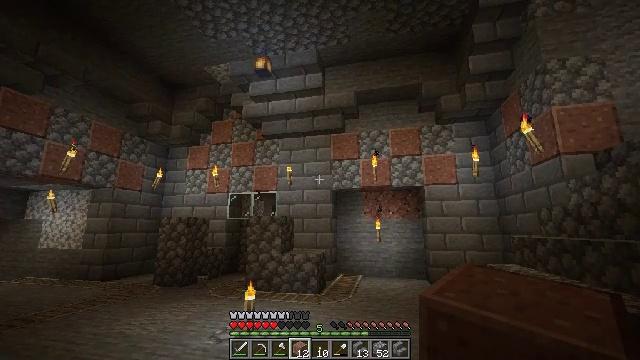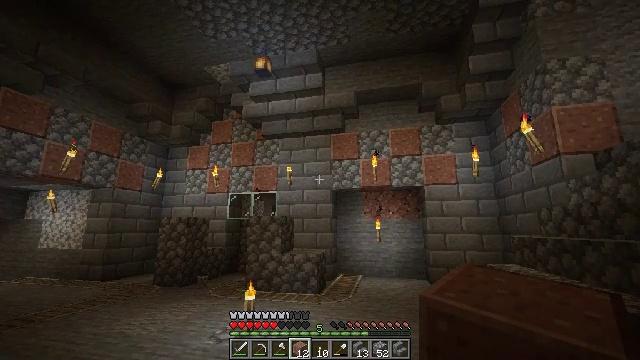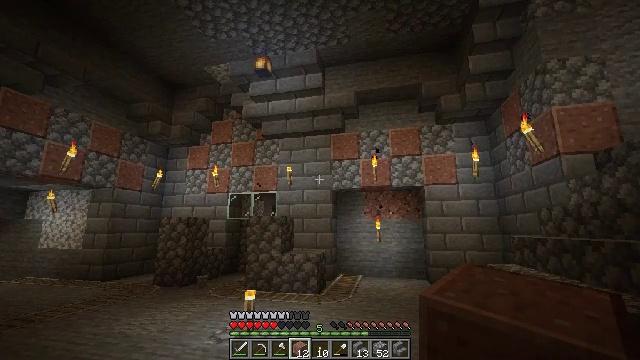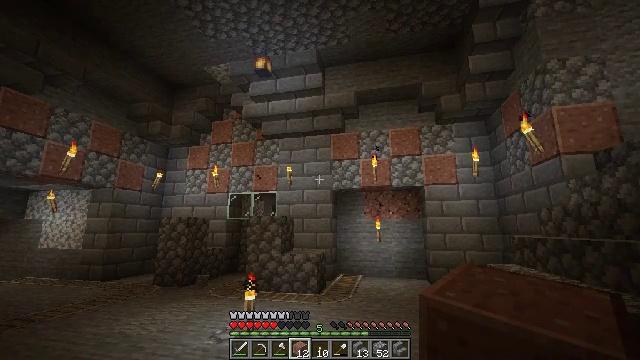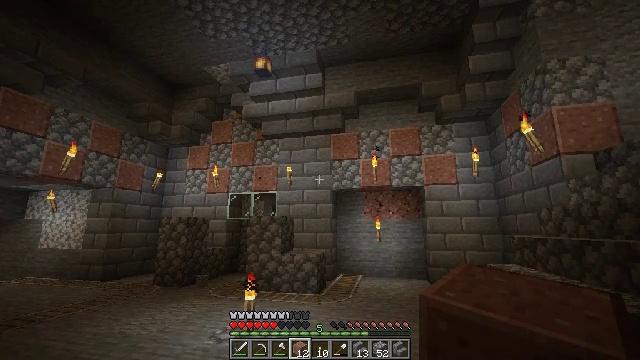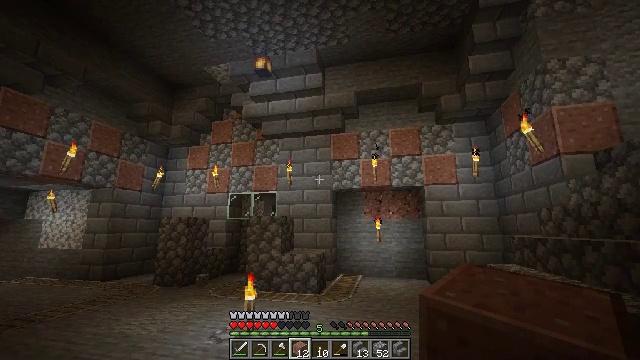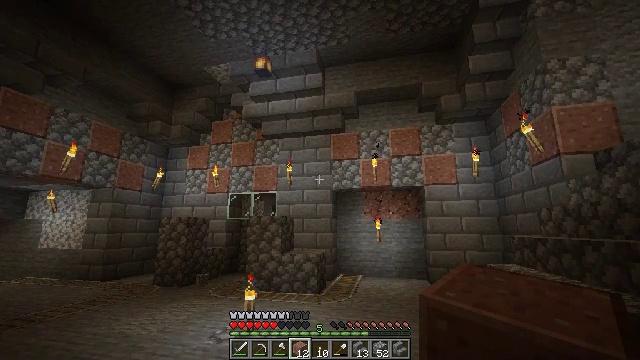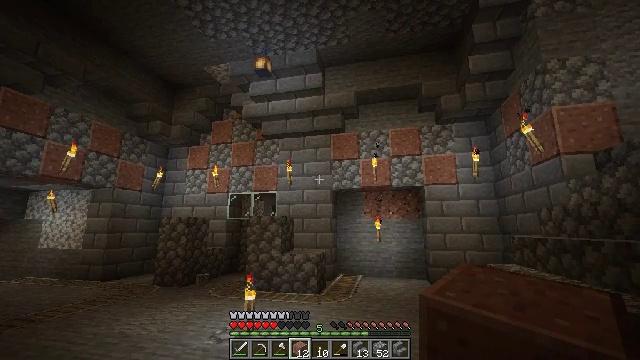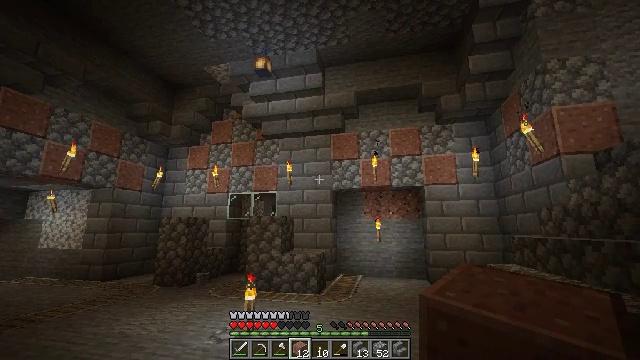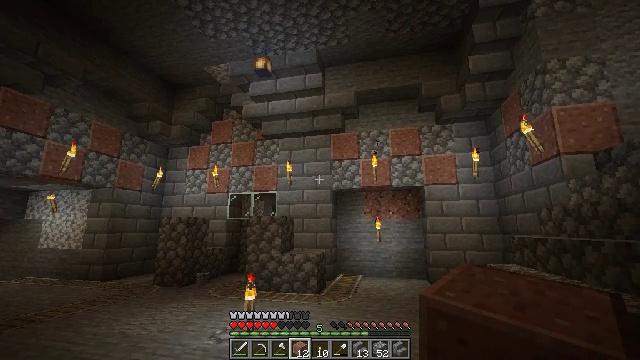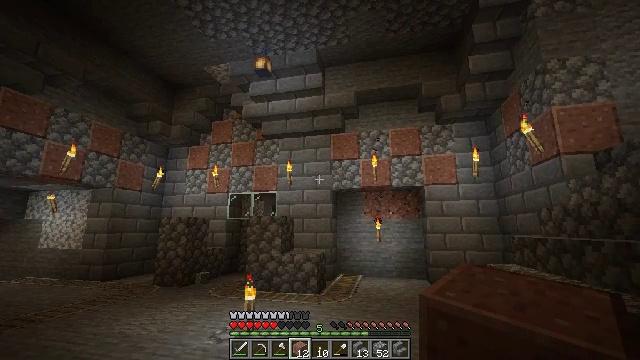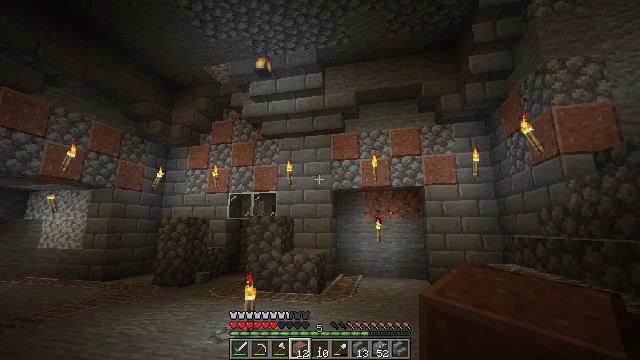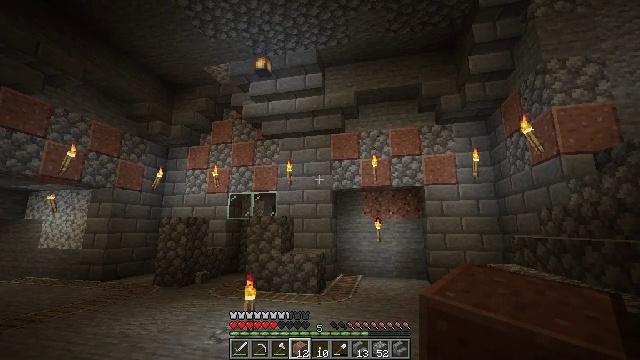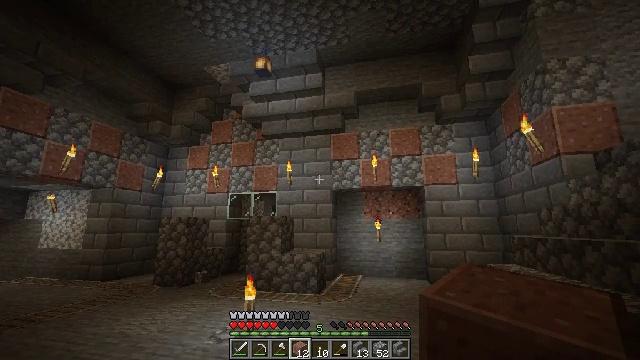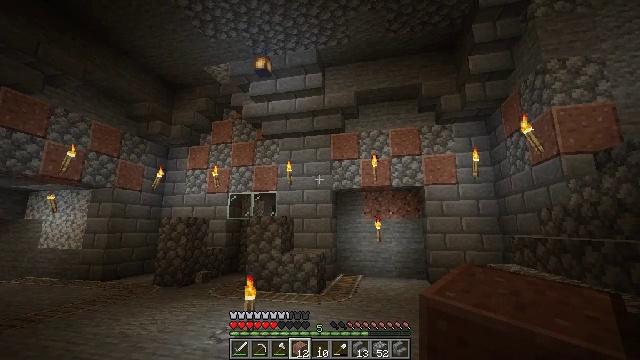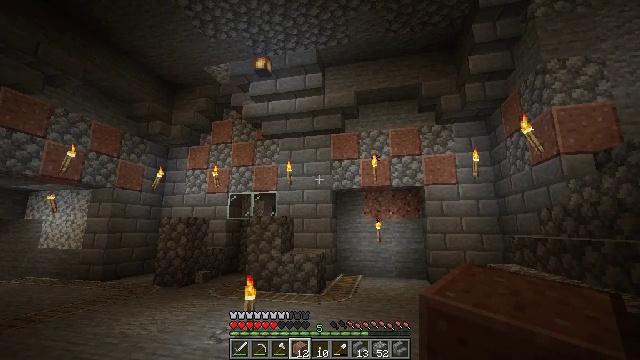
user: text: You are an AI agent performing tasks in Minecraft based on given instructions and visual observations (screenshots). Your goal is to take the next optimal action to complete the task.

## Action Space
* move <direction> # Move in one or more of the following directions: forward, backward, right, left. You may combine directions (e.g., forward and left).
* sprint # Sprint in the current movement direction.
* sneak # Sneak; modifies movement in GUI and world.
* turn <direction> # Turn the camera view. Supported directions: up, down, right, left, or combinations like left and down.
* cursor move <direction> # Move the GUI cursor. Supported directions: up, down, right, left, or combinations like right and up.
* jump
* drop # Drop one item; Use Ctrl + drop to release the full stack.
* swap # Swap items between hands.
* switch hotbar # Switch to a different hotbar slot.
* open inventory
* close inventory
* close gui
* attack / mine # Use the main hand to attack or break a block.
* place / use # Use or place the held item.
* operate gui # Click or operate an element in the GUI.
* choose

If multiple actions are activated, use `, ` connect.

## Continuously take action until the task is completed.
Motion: motion action
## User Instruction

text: Mine the polished granite block.
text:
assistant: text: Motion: no_op
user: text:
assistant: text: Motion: no_op
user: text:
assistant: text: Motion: no_op
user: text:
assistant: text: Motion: no_op
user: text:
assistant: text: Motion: no_op
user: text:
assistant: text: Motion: no_op
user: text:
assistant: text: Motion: no_op
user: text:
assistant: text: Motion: no_op
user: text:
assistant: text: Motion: no_op
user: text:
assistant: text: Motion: no_op
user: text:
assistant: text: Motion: no_op
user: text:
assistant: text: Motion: no_op
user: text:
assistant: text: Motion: no_op
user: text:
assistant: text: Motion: no_op
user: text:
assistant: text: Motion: no_op
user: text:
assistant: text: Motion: no_op
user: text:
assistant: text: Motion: no_op
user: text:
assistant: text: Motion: no_op
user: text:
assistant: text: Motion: no_op
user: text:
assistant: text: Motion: no_op
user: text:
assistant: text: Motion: no_op
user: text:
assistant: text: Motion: no_op
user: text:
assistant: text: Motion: no_op
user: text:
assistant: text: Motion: no_op
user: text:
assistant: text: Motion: no_op
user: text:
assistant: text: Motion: no_op
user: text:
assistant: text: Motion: no_op
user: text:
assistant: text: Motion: no_op
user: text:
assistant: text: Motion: no_op
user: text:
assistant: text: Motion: no_op